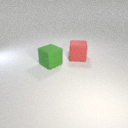
large red rubber cube behind large green rubber cube